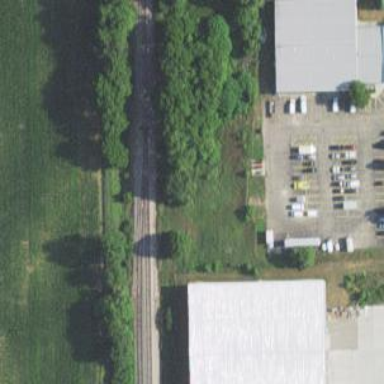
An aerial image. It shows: Railway siding with rails.